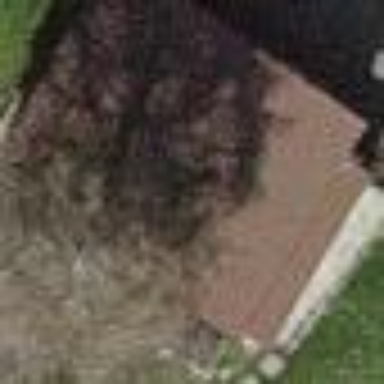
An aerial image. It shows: Garage.